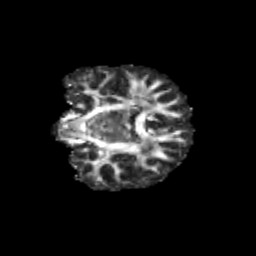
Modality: FA
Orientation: coronal
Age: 11
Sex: male
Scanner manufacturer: siemens
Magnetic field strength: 3 T
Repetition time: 3.8 s
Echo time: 0.07 s